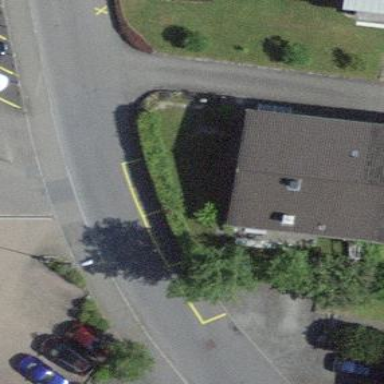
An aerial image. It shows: Parking lane with parallel orientation.